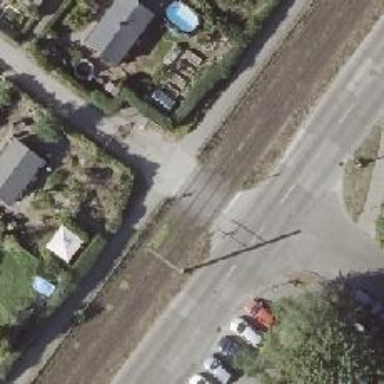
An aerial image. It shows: Uncontrolled tram level crossing.